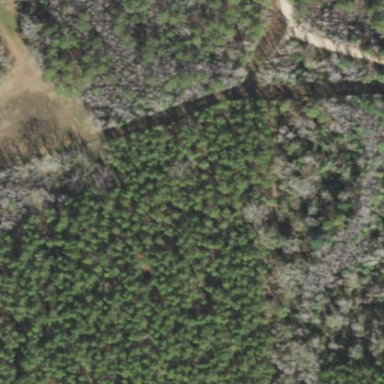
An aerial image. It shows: Mixed woodland with various types of leaves.